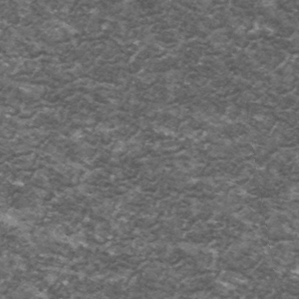
Label: frost